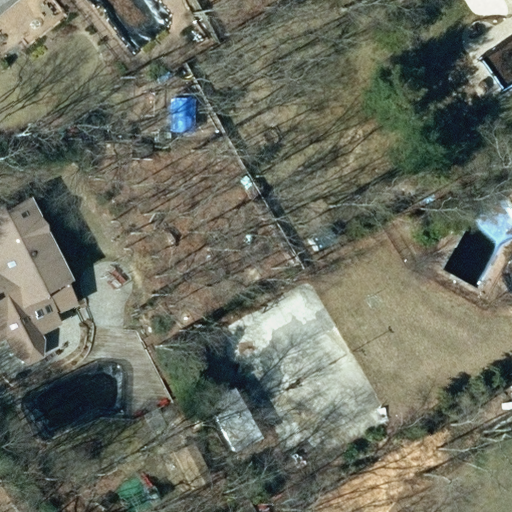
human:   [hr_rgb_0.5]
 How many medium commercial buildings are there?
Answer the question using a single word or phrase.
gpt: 0

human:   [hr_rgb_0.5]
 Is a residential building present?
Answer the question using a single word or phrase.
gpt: yes

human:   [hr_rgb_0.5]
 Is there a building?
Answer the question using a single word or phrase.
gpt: yes

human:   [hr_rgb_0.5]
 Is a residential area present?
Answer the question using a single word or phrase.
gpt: yes

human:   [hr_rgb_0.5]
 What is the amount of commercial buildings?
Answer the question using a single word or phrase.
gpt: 0

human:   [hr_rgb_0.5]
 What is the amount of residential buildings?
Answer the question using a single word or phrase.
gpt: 2

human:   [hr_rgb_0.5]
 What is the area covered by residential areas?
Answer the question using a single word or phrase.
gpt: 10637m2

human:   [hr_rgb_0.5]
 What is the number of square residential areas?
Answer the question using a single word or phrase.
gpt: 0

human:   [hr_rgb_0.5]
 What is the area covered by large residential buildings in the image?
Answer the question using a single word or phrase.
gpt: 0m2

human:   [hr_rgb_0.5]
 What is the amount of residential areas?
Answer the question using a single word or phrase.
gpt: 1

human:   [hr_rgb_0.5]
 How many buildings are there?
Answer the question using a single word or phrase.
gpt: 4

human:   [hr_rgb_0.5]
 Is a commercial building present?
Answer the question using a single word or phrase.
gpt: no

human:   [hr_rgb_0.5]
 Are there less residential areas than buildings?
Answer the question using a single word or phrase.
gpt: yes

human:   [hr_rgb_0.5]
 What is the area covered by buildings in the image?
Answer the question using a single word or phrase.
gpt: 505m2

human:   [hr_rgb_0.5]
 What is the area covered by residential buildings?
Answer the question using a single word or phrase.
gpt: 387m2

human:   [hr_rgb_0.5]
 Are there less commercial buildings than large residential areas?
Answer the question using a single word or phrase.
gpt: yes

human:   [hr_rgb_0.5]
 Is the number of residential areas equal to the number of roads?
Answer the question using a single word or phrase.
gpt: no

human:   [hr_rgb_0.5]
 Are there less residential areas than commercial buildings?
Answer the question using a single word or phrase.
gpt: no

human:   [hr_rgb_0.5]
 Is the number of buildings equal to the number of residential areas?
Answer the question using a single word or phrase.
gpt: no

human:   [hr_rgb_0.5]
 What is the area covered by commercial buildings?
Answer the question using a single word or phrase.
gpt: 0m2

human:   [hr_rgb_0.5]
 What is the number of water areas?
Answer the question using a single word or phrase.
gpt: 0

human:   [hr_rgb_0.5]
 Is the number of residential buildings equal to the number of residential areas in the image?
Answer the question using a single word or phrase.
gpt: no

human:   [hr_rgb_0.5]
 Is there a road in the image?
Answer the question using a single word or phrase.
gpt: no

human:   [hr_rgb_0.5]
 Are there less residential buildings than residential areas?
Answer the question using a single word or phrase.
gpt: no

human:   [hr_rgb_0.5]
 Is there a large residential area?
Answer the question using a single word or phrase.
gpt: yes

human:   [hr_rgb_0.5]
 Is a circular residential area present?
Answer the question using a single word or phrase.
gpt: no

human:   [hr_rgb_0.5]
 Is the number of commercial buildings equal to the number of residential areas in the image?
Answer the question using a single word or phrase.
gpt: no

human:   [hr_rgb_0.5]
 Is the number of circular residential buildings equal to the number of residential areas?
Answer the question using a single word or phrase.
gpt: no

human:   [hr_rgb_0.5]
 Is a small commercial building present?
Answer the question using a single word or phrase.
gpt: no

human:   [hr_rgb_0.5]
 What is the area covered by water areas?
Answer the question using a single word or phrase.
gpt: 0m2

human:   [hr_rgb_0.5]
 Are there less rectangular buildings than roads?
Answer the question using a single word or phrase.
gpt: no

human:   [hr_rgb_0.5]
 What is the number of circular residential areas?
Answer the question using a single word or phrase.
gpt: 0

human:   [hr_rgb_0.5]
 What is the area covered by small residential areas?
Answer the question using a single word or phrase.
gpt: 0m2

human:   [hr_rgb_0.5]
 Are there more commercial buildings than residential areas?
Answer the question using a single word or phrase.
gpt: no

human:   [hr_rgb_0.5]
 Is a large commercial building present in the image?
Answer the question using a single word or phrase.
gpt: no

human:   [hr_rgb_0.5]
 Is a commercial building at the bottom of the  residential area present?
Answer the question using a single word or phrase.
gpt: no

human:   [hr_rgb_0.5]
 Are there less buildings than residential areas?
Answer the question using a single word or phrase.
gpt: no

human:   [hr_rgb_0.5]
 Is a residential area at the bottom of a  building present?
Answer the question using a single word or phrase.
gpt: no

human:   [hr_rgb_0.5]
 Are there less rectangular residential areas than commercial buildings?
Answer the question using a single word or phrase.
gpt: no

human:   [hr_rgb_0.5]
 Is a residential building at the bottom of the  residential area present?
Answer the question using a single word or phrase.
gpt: no

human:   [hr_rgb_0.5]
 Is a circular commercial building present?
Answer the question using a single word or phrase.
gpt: no

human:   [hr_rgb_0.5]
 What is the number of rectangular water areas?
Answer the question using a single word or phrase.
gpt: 0

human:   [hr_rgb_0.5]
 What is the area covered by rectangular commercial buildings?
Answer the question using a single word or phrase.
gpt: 0m2

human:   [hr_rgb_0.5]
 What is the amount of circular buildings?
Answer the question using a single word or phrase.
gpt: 0

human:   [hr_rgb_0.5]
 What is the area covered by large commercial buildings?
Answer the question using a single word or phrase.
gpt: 0m2

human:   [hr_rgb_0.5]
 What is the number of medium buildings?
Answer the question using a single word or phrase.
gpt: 2

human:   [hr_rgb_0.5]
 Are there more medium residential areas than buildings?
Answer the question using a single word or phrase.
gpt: no

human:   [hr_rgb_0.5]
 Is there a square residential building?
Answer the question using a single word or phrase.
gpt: no

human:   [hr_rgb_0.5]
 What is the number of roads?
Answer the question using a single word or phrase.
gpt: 0

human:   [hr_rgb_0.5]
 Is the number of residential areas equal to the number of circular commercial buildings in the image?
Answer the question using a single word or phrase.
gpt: no

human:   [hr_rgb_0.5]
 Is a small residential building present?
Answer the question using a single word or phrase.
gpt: no

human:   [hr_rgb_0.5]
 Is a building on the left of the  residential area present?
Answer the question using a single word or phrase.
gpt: no

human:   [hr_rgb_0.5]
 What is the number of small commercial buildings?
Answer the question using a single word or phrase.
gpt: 0

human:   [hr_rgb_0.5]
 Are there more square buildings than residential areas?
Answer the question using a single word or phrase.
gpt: no

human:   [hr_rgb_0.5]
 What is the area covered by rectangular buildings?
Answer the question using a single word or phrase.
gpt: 117m2

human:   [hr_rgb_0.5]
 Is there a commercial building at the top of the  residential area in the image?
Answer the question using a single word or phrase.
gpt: no

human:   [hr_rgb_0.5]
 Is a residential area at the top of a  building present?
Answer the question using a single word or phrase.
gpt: no

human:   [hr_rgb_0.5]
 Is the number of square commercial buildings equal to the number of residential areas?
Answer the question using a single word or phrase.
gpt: no

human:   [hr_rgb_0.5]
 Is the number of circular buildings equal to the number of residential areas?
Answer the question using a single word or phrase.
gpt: no

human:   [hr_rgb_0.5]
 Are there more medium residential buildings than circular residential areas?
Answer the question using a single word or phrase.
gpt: yes

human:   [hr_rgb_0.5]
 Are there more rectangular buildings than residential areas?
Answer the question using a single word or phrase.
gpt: yes

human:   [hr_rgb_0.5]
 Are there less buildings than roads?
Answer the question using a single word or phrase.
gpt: no

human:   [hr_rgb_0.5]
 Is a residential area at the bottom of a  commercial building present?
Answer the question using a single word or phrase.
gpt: no

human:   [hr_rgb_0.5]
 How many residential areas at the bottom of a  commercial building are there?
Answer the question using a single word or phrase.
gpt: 0